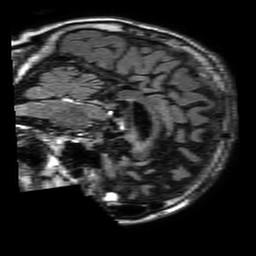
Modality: FLAIR
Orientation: sagittal
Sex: male
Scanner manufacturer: philips
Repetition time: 11 s
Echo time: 0.125 s